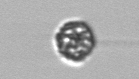
Label: coccolithophorid